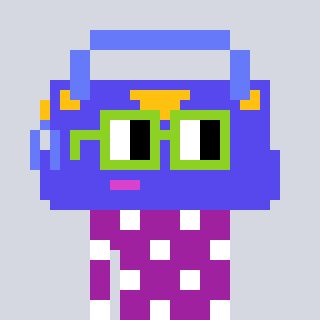
a pixel art character with square light green glasses, a bag-shaped head and a magenta-colored body on a cool background